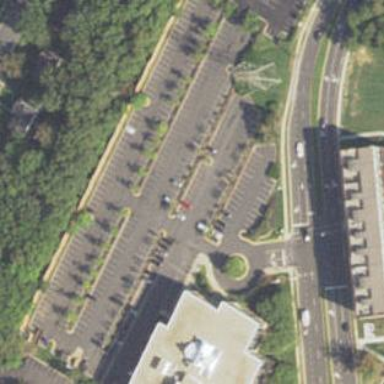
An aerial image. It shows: Parking area with surface.